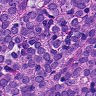
Metastatic tissue present: yes